Question: I'm trying to do a PLSQL trigger that will initialize VenteID, CoutTotalOption, TauxEscompteSaisonnier, IndicateurFidelite, TauxEscompteFidelite, TaxeProvCourante, TaxeFedCourante when the INSERT statement only includes NoSerieVehicule,ClientID,ModeFinCd, EmplID, DateVente, PrixVenteVehicule.
Definition of the table :
'''
CREATE TABLE AU_Ventes (
VenteID NUMBER(7) NOT NULL,
NoSerieVehicule CHAR(11) NOT NULL,
ClientID NUMBER(7) NOT NULL,
ModeFinCd CHAR(2) NOT NULL,
EmplID NUMBER(7) NOT NULL,
TauxEscompteSaisonnier NUMBER(5,4),
DateVente DATE
DEFAULT SYSDATE
NOT NULL,
DateFinGarantie AS (ADD_MONTHS(DateVente,60)),
PrixSuggere NUMBER(8,2),
PrixVenteVehicule NUMBER(8,2) NOT NULL,
EscompteSaisonnier NUMBER(8,2),
IndicateurFidelite CHAR(1),
TauxEscompteFidelite NUMBER(5,4),
CoutVehiculeEscompte NUMBER(8,2) GENERATED ALWAYS AS (PrixVenteVehicule * (TauxEscompteFidelite + TauxEscompteSaisonnier) + EscompteSaisonnier),
CoutTotalOption NUMBER(8,2) NOT NULL,
TotalVenteTaxable NUMBER(8,2) GENERATED ALWAYS AS (PrixVenteVehicule - (PrixVenteVehicule * (TauxEscompteFidelite + TauxEscompteSaisonnier) + EscompteSaisonnier) + CoutTotalOption ),
TaxeFedCourante NUMBER(8,2) GENERATED ALWAYS AS ((PrixVenteVehicule - (PrixVenteVehicule * (TauxEscompteFidelite + TauxEscompteSaisonnier) + EscompteSaisonnier) + CoutTotalOption ) * 0.05),
TaxeProvCourante NUMBER(8,2) GENERATED ALWAYS AS (((PrixVenteVehicule - (PrixVenteVehicule * (TauxEscompteFidelite + TauxEscompteSaisonnier) + EscompteSaisonnier) + CoutTotalOption ) * 1.05 ) * 0.095),
TotalTaxes NUMBER(8,2) GENERATED ALWAYS AS ((PrixVenteVehicule - (PrixVenteVehicule * (TauxEscompteFidelite + TauxEscompteSaisonnier) + EscompteSaisonnier) + CoutTotalOption )*(0.05+(1.05*0.095))),
GrandTotalVente NUMBER(8,2) GENERATED ALWAYS AS ((PrixVenteVehicule - (PrixVenteVehicule * (TauxEscompteFidelite + TauxEscompteSaisonnier) + EscompteSaisonnier) + CoutTotalOption )*(1+0.05+(1.05*0.095))),
CONSTRAINT PK_VenteID PRIMARY KEY (VenteID),
CONSTRAINT FK_NoSerieVehicule FOREIGN KEY (NoSerieVehicule) REFERENCES AU_Vehicules (NoSerieVehicule),
CONSTRAINT FK_ClientID FOREIGN KEY (ClientID) REFERENCES AU_Clients (ClientID),
CONSTRAINT FK_ModeFinCd FOREIGN KEY (ModeFinCd) REFERENCES AU_ModesFinancements (ModeFinCd),
CONSTRAINT CK_PrixVenteVehicule CHECK (PrixVenteVehicule >= 0),
CONSTRAINT CK_EscompteSaisonnier CHECK (EscompteSaisonnier >= 0),
CONSTRAINT CK_CoutTotalOption CHECK (CoutTotalOption >= 0));
'''
Here's my PLSQL code so far.
'''
CREATE OR REPLACE TRIGGER TR_06InsVente
BEFORE INSERT ON AU_Ventes
FOR EACH ROW
WHEN (:new.VenteID IS NULL) --IS THIS NEEDED?
DECLARE
v_VenteID = AU_Ventes.VenteID%TYPE;
v_TauxEscompteSaisonnier = AU_Ventes.TauxEscompteSaisonnier%TYPE;
v_IndicateurFidelite = AU_Ventes.IndicateurFidelite%TYPE;
v_TauxEscompteFidelite = AU_Ventes.TauxEscompteFidelite%TYPE;
v_TaxeFedCourante = AU_Ventes.TaxeFedCourante%TYPE;
v_TaxeProvCourante = AU_Ventes.TaxeProvCourante%TYPE;
v_CoutTotalOption = AU_Ventes.CoutTotalOption%TYPE;
BEGIN
--VenteId
SELECT SEQ_VenteId.NEXTVAL INTO v_VenteID FROM DUAL;
:new.VenteID := v_VenteID;
--TauxEscompteSaisonnier
SELECT AU_Modeles.TauxEscompteSaisonnier INTO v_TauxEscompteSaisonnier
FROM AU_Vehicules INNER JOIN AU_Modeles
ON (AU_Vehicules.ModeCd = au_modeles.modecd)
WHERE ((AU_Vehicules.NoSerieVehicule = :new.NoSerieVehicule) AND
(datefinescomptesaisonnier >= sysdate))
:new.TauxEscompteSaisonnier := v_TauxEscompteSaisonnier;
--IndicateurFidelite
SELECT AU_Clients.IndicateurFidelite INTO v_IndicateurFidelite
FROM AU_Clients
WHERE (AU_Clients.ClientID = :new.ClientID)
:new.IndicateurFidelite := v_IndicateurFidelite;
--TauxEscompteFidelite
SELECT AU_Modeles.TauxEscompteFidelite INTO v_TauxEscompteFidelite
FROM AU_Modeles INNER JOIN AU_Vehicules
ON AU_Modeles.ModeCd = AU_Vehicules.ModeCd
WHERE ((AU_Vehicules.NoSerieVehicule = :new.NoSerieVehicule) AND
('1' = (SELECT AU_Clients.IndicateurFidelite FROM AU_Clients
WHERE AU_Clients.ClientID = :new.ClientID)))
:new.v_TauxEscompteFidelite := v_TauxEscompteFidelite;
--v_TaxeFedCourante what do I do with this since it is "GENERATED ALWAYS AS"
--v_TaxeProvCourante what do I do with this since it is "GENERATED ALWAYS AS"
--v_CoutTotalOption not sure about this either HARDCODED in inserts from teacher
EXCEPTION
WHEN OTHERS THEN
enregistrer_erreur();
RAISE;
END;
/
'''
Basically what I do not understand is if I will need to init the colums value in PLSQL and if yes how do I do that? Since it is a virtual column?
Sorry if the variables names are in French hopefully you will still be able to understand my issue.
Thanks in advance.
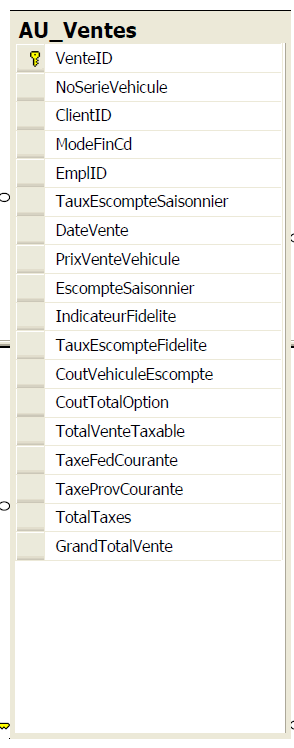
Answer: I'm not completely sure that I understand the question you're asking.
You cannot assign values to a virtual column in a table. Oracle automatically generates the values. You can ignore those columns in your trigger.
I'm hoping that this is a homework problem since you have a comment referencing a "teacher". If not, your data model looks quite suspect-- it appears that your table is heavily denormalized since you're copying data from a number of different tables. That is virtually never a good idea because it is very, very difficult to keep all the data synchronized.